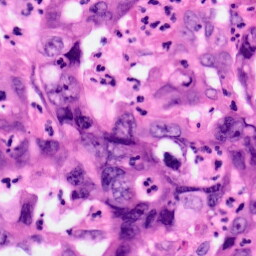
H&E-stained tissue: Pancreatic